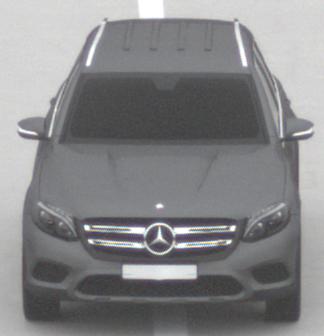
Make: Mercedes-Benz
Model: GLC 250
Detailed model: GLC (253)
Model produced from: 2015/09
Model produced until: 2018/05
Doors: 5
Color: gray
Road condition: dry road
Daytime: midday
Contrast: low contrast